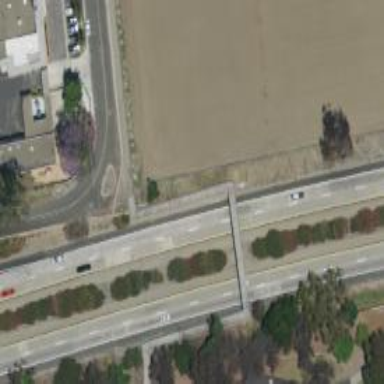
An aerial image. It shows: Bridge for cycleway.